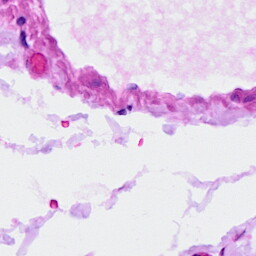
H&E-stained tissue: Ovarian